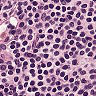
Metastatic tissue present: no